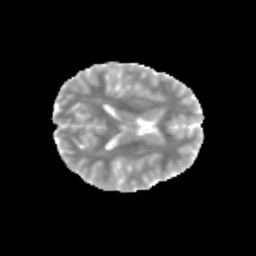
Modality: MD
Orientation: axial
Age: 11
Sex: female
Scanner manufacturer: siemens
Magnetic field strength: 3 T
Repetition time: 3.8 s
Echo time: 0.07 s